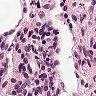
Metastatic tissue present: no